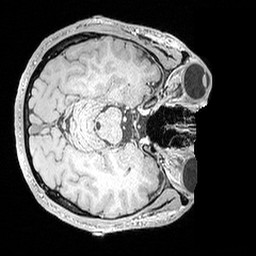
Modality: MP2RAGE
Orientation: axial
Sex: male
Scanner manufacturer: siemens
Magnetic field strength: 3 T
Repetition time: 5 s
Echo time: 0.00292 s